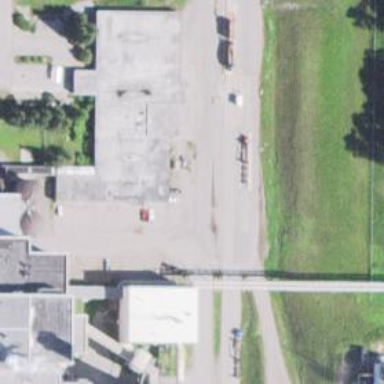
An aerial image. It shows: Weighbridge facility.